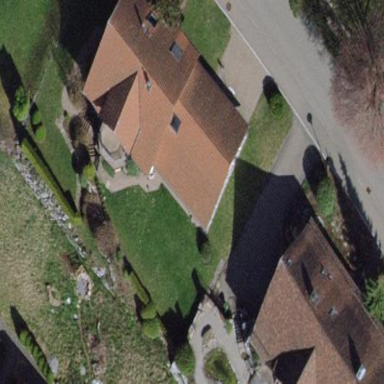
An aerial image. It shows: Garage.